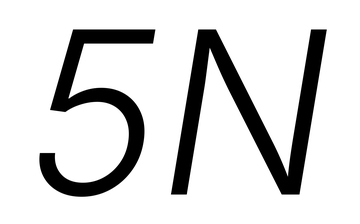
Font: Inter-Italic_Light_Italic